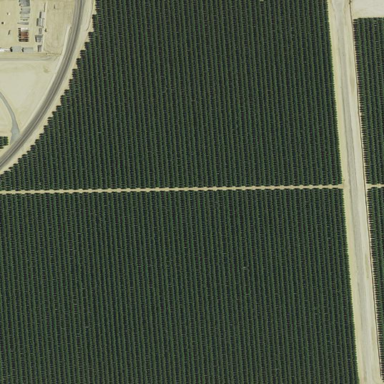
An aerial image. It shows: Orchard filled with almond trees.